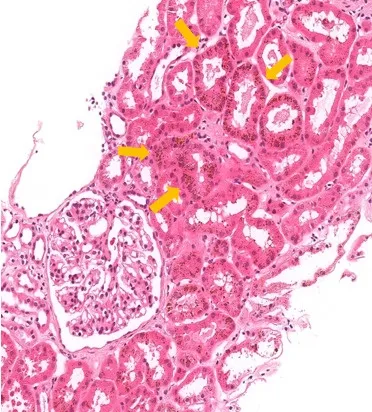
Hematoxylin and eosin staining shows brown pigment deposition in the proximal tubular epithelial cells (arrows).
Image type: pathology (h&e)